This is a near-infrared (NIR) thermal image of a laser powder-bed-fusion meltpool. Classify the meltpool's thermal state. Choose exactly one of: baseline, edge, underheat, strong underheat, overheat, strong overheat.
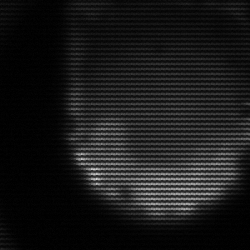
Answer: edge